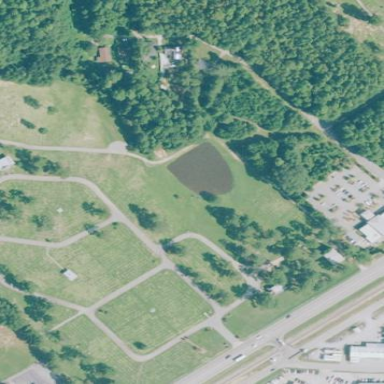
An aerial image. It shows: Cemetery.